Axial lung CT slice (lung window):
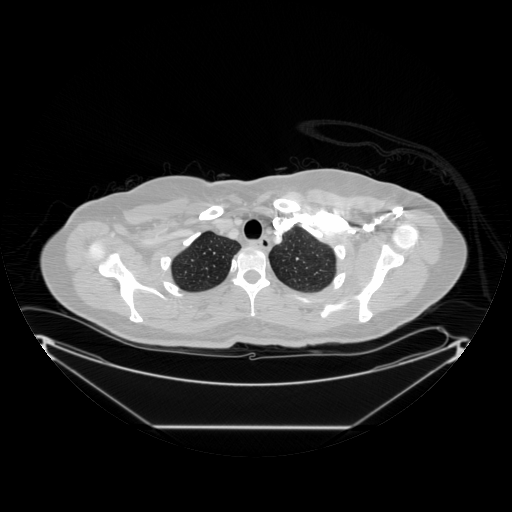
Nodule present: no